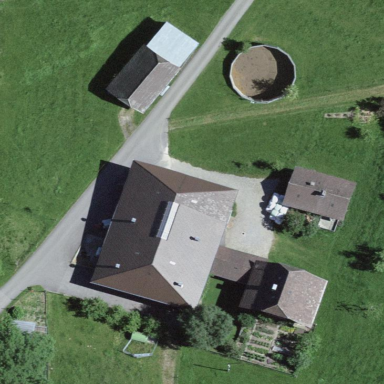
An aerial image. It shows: Farmyard area.